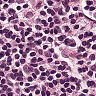
Metastatic tissue present: no